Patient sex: M
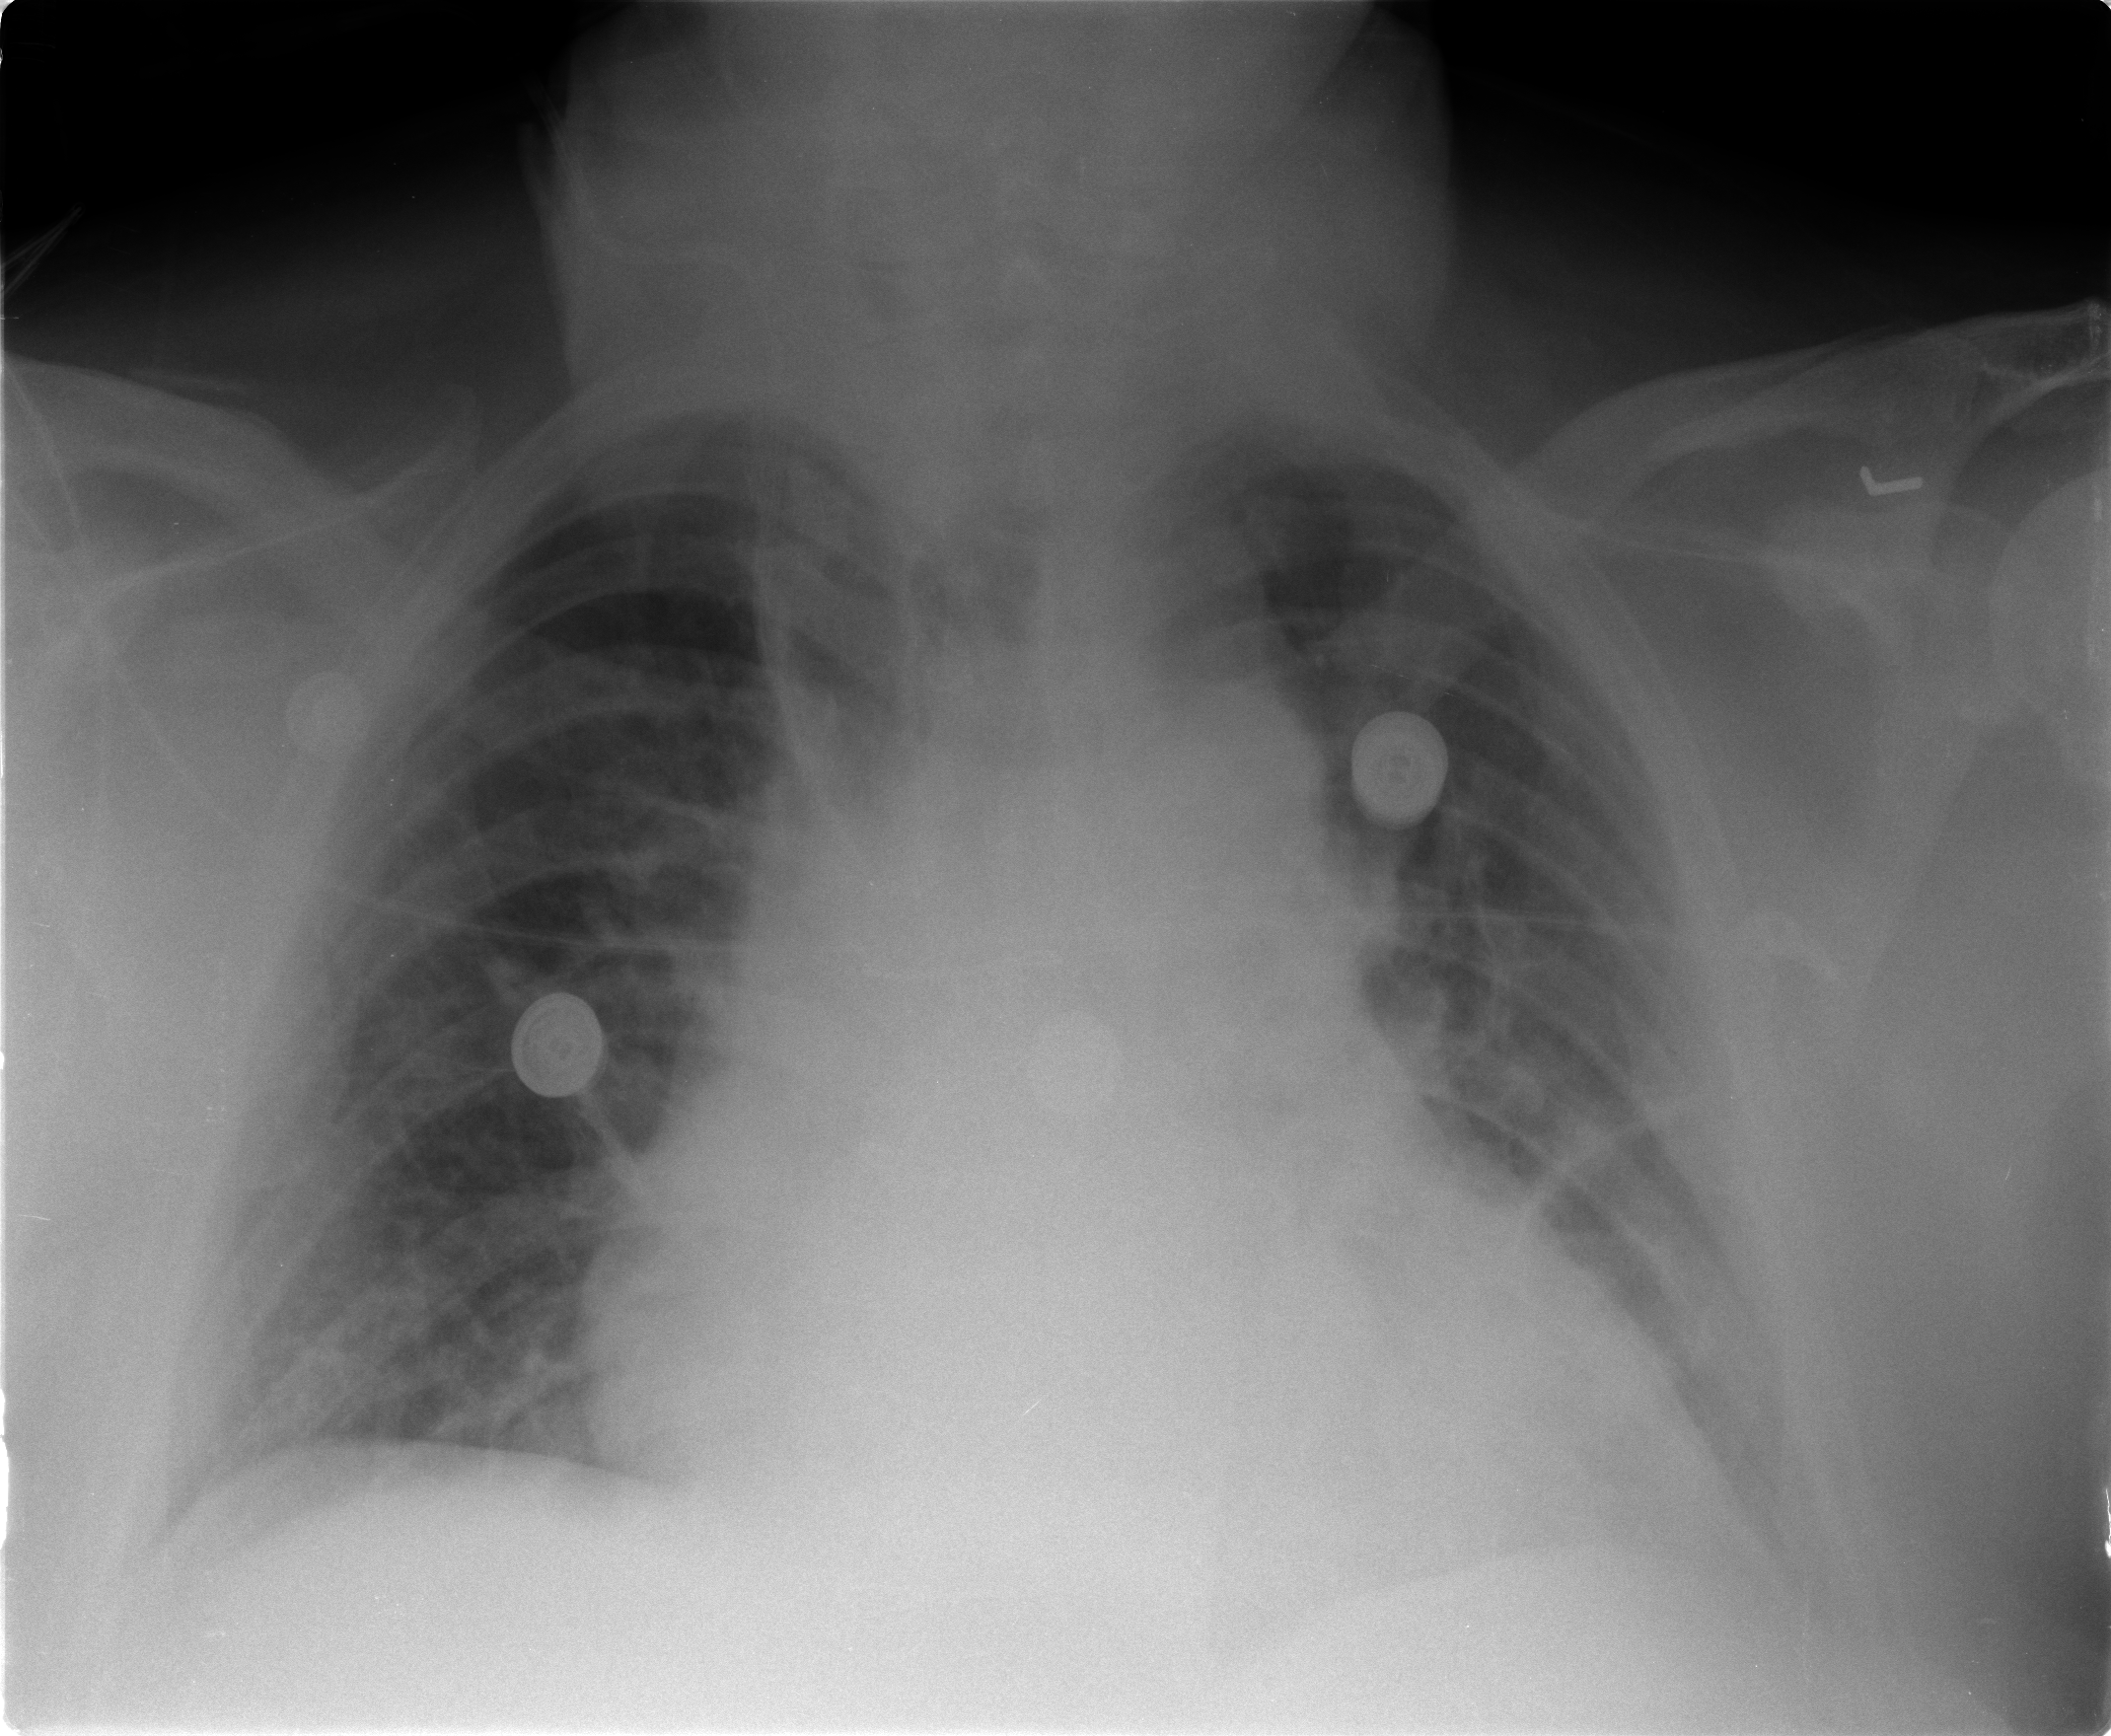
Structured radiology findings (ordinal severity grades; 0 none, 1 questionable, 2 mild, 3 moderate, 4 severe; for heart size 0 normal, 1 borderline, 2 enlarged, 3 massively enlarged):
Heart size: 2
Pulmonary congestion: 2
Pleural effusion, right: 0
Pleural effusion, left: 1
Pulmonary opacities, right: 0
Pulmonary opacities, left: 1
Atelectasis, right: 2
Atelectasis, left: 2